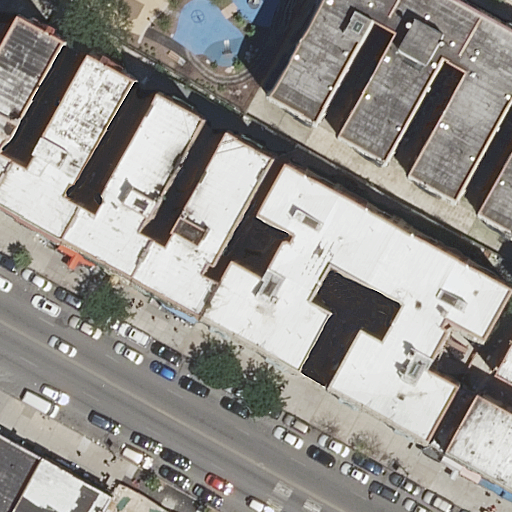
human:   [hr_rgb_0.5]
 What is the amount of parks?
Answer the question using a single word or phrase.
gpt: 1

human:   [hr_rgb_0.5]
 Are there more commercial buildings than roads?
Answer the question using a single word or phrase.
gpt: no

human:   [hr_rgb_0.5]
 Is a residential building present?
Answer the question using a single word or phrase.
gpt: yes

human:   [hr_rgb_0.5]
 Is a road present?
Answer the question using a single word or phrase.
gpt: yes

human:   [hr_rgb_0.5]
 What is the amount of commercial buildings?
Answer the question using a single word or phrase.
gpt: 0

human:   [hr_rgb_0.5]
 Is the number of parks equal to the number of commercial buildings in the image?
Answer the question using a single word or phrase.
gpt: no

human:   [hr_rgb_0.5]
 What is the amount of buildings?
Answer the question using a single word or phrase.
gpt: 15

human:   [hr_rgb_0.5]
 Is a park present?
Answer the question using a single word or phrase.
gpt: yes

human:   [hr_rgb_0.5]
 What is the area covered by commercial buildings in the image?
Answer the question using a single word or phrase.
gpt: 0m2

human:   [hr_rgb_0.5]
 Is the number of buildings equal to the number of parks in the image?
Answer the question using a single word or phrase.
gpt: no

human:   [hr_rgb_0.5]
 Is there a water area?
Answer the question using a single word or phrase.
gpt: no

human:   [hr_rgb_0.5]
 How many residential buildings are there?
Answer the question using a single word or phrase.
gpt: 15

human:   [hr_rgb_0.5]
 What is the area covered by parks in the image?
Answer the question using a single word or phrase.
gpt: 1965m2

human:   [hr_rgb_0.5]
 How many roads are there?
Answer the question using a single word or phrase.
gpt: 1

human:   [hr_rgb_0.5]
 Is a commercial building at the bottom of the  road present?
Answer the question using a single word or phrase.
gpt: no

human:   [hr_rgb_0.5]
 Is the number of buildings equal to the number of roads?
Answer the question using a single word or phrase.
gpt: no

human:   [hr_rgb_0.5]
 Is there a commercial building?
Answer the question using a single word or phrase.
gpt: no

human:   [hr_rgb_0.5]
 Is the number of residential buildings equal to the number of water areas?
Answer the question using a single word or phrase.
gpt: no

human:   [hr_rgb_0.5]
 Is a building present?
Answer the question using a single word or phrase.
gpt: yes

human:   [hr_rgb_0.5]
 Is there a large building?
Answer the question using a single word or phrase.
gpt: yes

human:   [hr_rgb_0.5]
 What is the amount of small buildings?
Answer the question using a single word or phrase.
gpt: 5

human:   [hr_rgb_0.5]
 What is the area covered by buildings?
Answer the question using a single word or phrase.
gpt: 5609m2

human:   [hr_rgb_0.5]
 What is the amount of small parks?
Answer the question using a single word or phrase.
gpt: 0

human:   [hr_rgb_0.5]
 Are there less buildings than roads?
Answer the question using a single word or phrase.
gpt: no

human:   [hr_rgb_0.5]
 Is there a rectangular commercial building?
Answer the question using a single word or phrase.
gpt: no

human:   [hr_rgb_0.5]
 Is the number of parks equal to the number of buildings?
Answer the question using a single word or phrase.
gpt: no

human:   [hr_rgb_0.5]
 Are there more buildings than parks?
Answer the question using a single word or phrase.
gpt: yes

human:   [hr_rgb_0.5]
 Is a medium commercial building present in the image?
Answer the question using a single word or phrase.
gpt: no

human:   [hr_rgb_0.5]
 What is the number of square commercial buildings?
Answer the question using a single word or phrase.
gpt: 0

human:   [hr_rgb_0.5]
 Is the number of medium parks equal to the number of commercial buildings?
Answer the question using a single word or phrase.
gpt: yes

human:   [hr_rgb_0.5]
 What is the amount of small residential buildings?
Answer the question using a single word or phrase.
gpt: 5

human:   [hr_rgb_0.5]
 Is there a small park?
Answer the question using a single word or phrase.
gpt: no

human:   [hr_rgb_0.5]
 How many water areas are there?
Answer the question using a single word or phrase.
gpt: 0

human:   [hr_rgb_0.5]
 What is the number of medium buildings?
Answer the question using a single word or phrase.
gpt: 7

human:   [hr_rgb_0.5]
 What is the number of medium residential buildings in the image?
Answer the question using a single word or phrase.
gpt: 7

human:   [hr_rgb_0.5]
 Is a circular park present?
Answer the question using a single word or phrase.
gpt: no

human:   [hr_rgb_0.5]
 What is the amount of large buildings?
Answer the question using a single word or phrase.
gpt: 3

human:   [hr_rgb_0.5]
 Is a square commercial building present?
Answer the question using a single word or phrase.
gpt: no

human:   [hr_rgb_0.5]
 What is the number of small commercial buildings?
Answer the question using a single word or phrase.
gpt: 0

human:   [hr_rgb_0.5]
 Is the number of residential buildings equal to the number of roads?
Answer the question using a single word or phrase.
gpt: no

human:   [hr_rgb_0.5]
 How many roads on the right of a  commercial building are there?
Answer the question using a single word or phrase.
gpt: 0

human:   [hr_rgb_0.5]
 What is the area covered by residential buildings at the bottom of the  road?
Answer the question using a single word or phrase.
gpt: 2398m2

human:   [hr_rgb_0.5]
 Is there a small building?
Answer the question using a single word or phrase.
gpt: yes

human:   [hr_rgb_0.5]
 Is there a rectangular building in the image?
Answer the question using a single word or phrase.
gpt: yes

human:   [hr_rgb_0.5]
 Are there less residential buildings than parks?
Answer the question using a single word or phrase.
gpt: no

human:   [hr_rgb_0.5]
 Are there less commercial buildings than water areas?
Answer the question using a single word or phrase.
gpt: no

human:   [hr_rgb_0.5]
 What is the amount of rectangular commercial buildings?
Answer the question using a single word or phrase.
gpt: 0

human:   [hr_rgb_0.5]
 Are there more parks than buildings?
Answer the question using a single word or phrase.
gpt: no

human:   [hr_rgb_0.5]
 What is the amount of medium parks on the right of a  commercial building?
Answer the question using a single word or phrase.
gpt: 0

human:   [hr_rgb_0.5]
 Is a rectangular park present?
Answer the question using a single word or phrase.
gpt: yes

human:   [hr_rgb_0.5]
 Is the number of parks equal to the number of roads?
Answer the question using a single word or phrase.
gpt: yes

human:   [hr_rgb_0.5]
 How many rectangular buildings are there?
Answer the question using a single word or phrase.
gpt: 8

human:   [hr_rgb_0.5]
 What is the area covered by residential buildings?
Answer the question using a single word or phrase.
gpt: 5609m2

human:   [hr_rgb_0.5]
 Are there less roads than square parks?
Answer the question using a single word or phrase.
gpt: no

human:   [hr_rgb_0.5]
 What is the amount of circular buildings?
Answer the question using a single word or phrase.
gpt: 0

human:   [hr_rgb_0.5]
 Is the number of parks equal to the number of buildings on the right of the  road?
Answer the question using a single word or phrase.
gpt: no

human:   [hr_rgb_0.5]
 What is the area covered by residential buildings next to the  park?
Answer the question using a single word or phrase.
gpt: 5609m2

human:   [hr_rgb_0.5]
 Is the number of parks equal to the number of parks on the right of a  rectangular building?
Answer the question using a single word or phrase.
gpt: yes

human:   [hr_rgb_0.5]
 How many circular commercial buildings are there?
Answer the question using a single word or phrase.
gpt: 0

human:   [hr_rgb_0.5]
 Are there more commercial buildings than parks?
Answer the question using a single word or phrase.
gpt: no

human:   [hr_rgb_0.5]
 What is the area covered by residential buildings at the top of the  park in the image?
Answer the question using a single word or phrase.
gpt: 0m2

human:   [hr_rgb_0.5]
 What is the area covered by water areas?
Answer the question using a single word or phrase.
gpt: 0m2

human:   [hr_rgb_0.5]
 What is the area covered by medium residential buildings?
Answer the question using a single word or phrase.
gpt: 2055m2

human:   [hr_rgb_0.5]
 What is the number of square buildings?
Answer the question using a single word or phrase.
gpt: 0